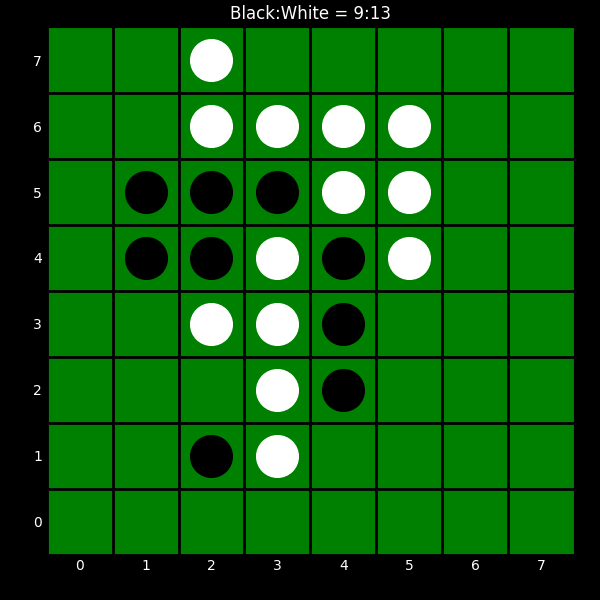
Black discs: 9
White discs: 13